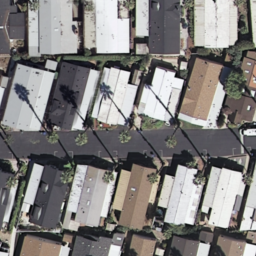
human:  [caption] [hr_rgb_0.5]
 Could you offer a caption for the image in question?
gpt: Lots of mobile homes with plants surrounded in the mobile home park .

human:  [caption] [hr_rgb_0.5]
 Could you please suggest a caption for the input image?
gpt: Many mobile homes arranged in lines in the mobile home park .

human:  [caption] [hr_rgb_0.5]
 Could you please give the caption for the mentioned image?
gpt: Many mobile homes are closed to each other in the mobile home park .

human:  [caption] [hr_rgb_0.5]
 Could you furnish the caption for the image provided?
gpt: Many mobile homes arranged in lines in the mobile home park and some roads go through this area .

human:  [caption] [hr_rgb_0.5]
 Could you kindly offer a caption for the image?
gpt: Lots of mobile homes are closed to each other and some roads go through this area .